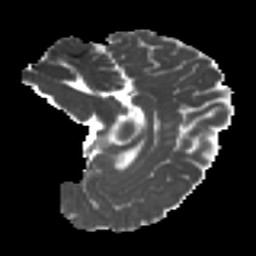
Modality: MD
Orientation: sagittal
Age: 27
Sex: female
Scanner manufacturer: ge
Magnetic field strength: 3 T
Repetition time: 7.8 s
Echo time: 0.0606 s